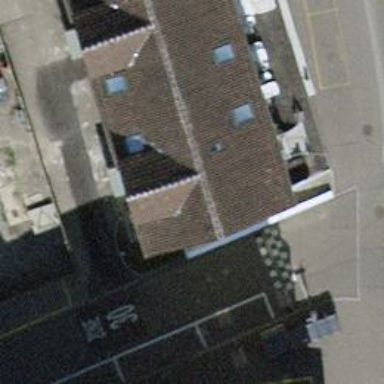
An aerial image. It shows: Convenience shop.